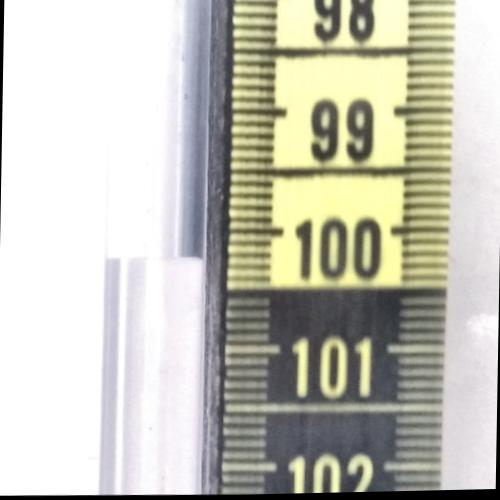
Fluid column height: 100.2 cm